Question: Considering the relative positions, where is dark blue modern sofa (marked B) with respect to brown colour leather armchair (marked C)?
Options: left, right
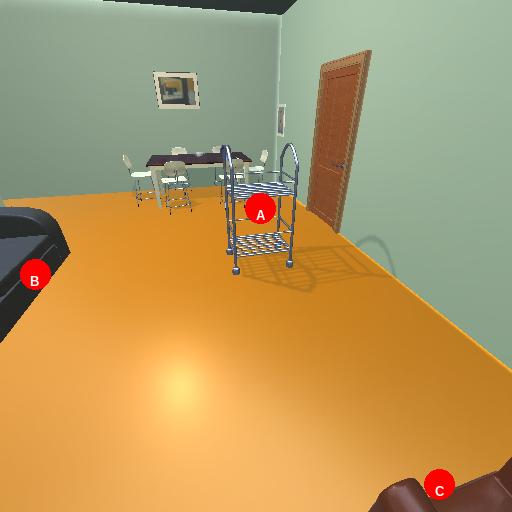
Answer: left